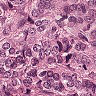
Metastatic tissue present: yes